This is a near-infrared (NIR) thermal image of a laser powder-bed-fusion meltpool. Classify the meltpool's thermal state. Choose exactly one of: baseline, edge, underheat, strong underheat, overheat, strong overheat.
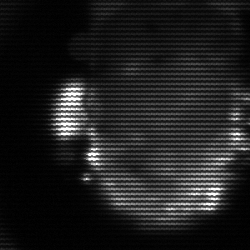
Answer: baseline